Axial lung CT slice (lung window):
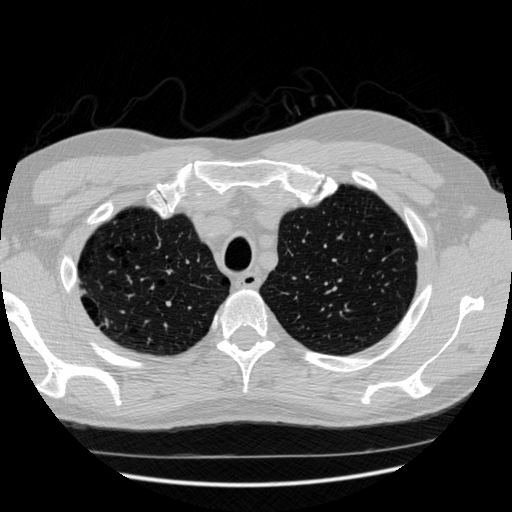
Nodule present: no